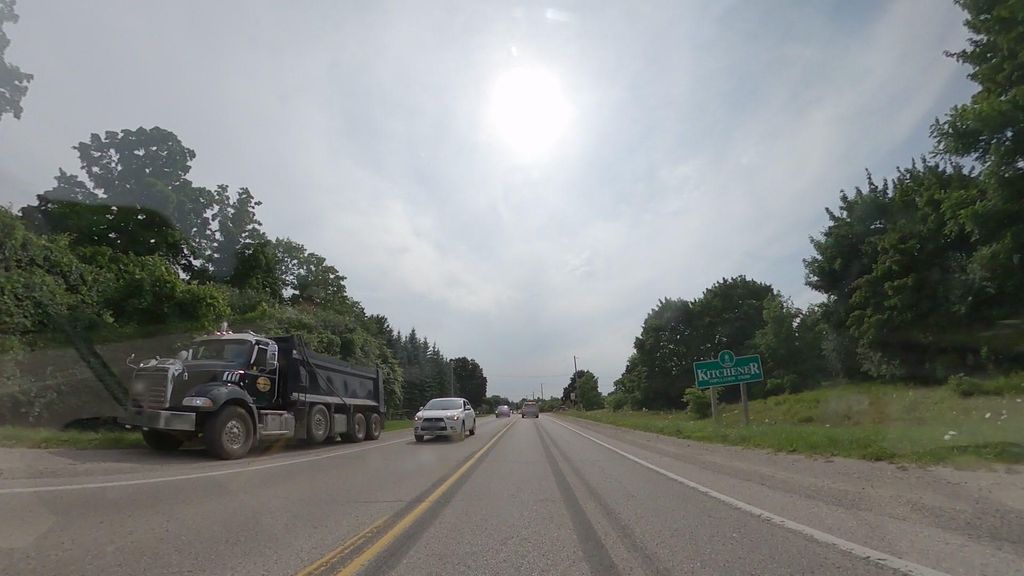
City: kitchener-waterloo